Теплоизолированная труба разделена на два отсека неподвижной перегородкой $П$ с многочисленными тончайшими отверстиями (порами) и закрыта с обоих концов подвижными и теплоизолированными поршнями $A$ и $B$. В начальный момент между поршнем $A$ и перегородкой находится при температуре $t_{1}=95^{\circ} \mathrm{C}$ вода, масса которой $m=1~кг$. На поршень $A$ действует давление $p_{1}=10^{3}~атм$, а поршень $B$ прижат к перегородке $П$ атмосферным давлением $p_{2}$. Вода под давлением поршня $A$ начинает очень медленно просачиваться сквозь перегородку (см. рисунок).
Определите долю воды, испарившейся к моменту окончания процесса продавливания. Удельную теплоемкость воды считайте постоянной и равной $c_{в}=4.2~кДж/(кг \cdot К)$, а удельную теплоту парообразования $\lambda=2260~кДж/кг$. Считать, что удельный объем воды не зависит от давления и температуры, а оба поршня перемещаются без трения.
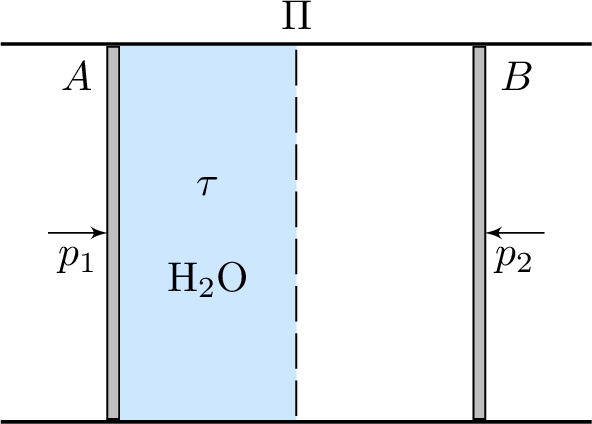
Решение: Так как процесс продавливания воды через перегородку адиабатический, теплообмена нет: $Q=0$. При этом силы давления, действующие на поршень $A$, совершают работу $A_{1}=p_{1} V_{1}$, а силы давления на поршень $B$ — работу $A_{2}=-p_{2} V_{2}$. По условию $p_{1} \gg p_{2}$. Предположим, что испарится лишь малая часть воды, т. е. $V_{2} \approx$ $\approx V_{1}$. Тогда можно считать, что $A_{1} \gg\left|A_{2}\right|$. Первый закон термодинамики запишется в виде: $$ c_{в} m \Delta t+\lambda \Delta m \approx p_{1} V_{1}, $$ где $\Delta m$ — масса испарившейся воды. Так как под поршнем $B$ смесь воды и пара находится при давлении $p_{2}=1~атм$, температура смеси равна $100^{\circ} \mathrm{C}$. Следовательно, вода нагрелась на $\Delta t=5^{\circ} \mathrm{C}$. Относительная масса $\alpha$ испарившейся воды равна $$ \alpha=\frac{\Delta m}{m}=\frac{\frac{p_{1} V_{1}}{m}-c_{в} \Delta t}{\lambda}=\frac{p_{1} v_{0}-c_{в} \Delta t}{\lambda}. $$ Здесь $v_{0}=\frac{V_{1}}{m}=10^{-3}~м^{3}/кг$ — удельный объем воды. Вычисляя, находим $$ \alpha=\frac{10^{8} \cdot 10^{-3}-4200 \cdot 5}{2260 \cdot 10^{3}}=0.035. $$ Таким образом, как и предполагалось, испарилась лишь малая часть воды ($3.5 \%$).
Ответ: $$ \alpha=\frac{10^{8} \cdot 10^{-3}-4200 \cdot 5}{2260 \cdot 10^{3}}=0.035=3.5 \%. $$
Темы:
T, Термодинамика, Всероссийские, Фазовый переход, Давление, Эффект Джоуля-Томпсона